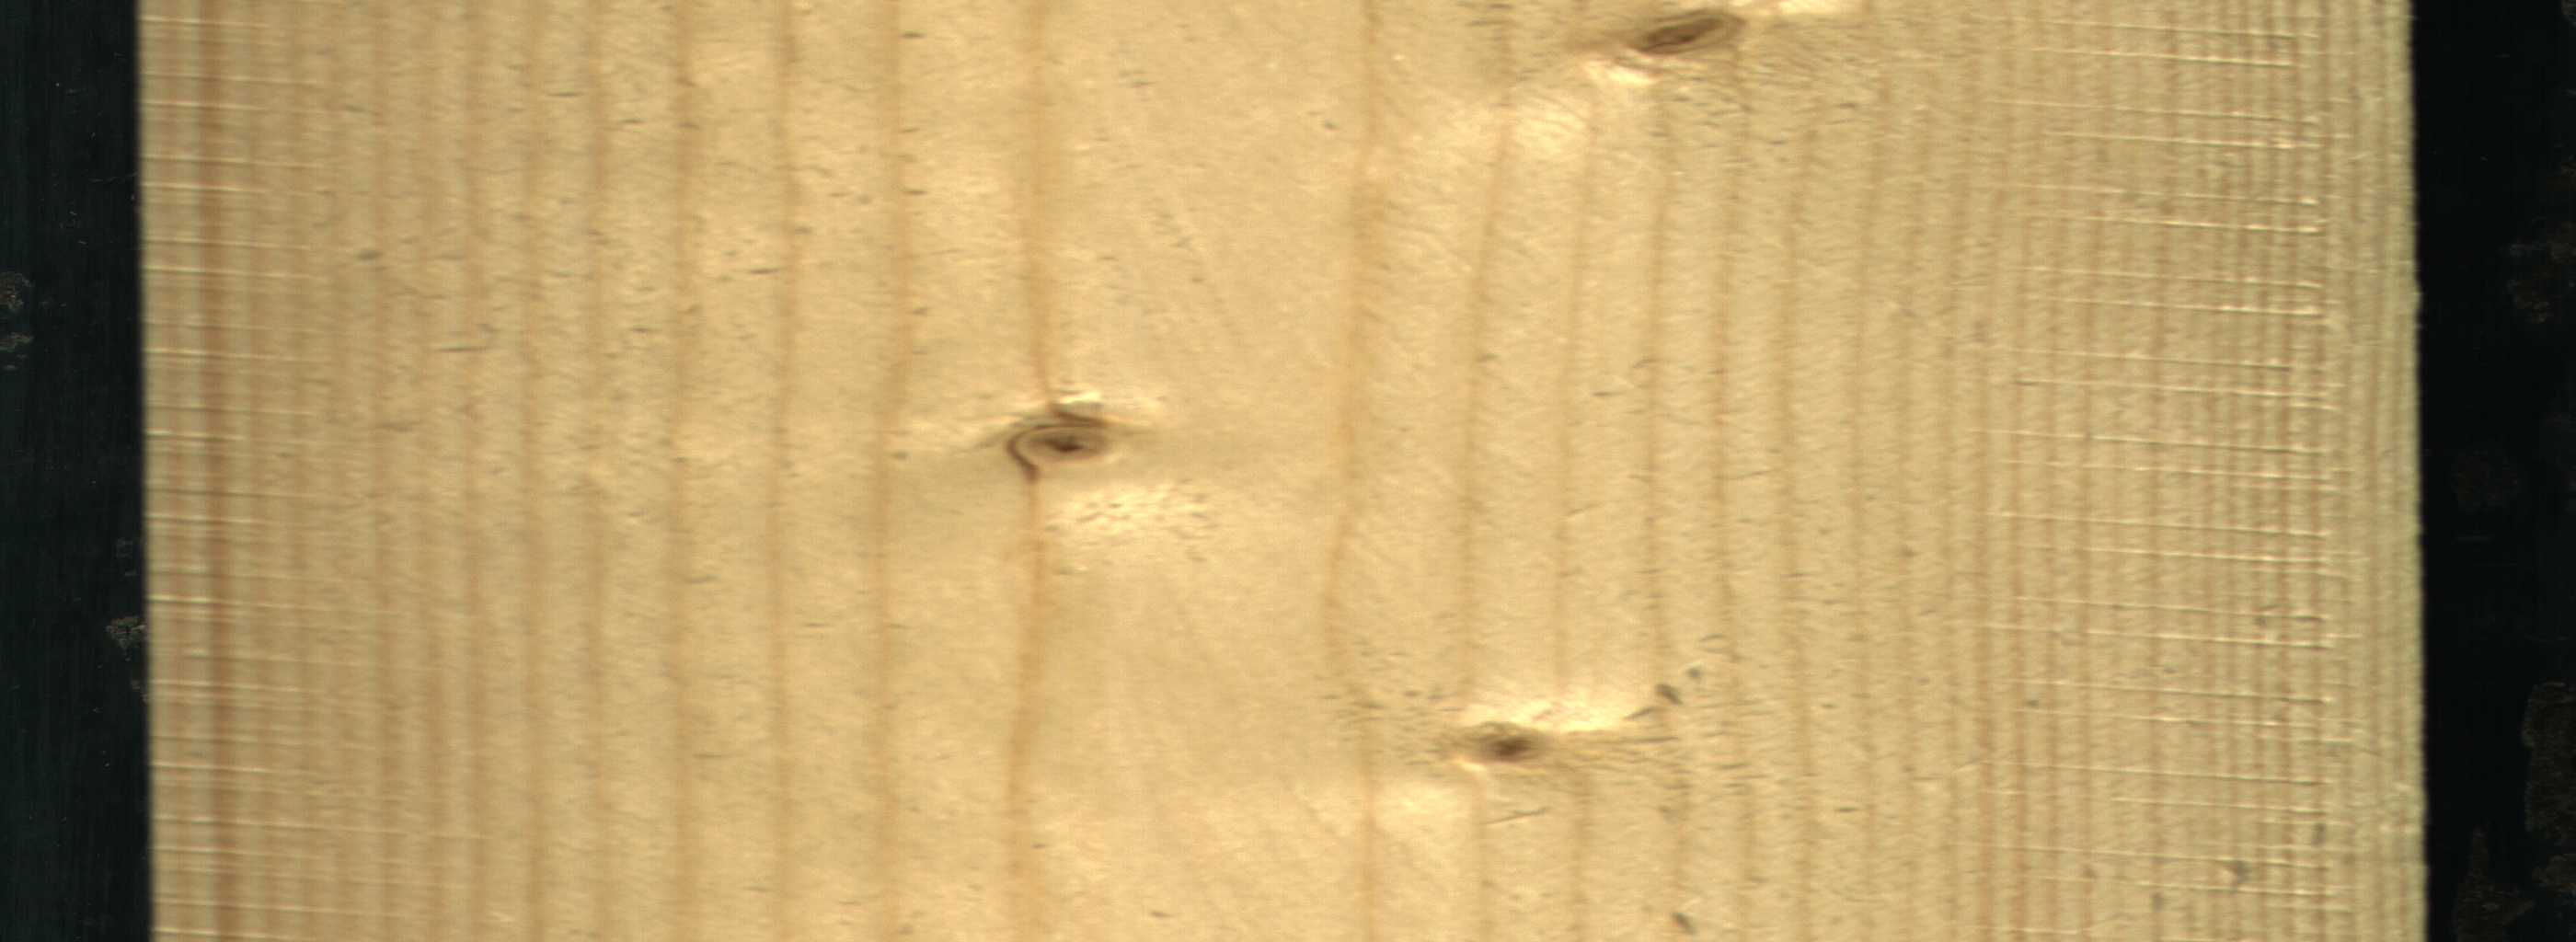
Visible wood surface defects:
Live_Knot
Live_Knot
Live_Knot